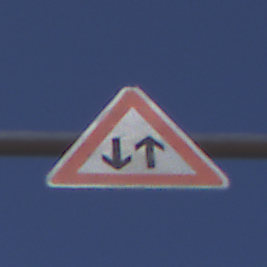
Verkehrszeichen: Gegenverkehr
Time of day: MorningAfternoon
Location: Outdoor (Nature)
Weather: Clear
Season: NotSpecified
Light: Natural